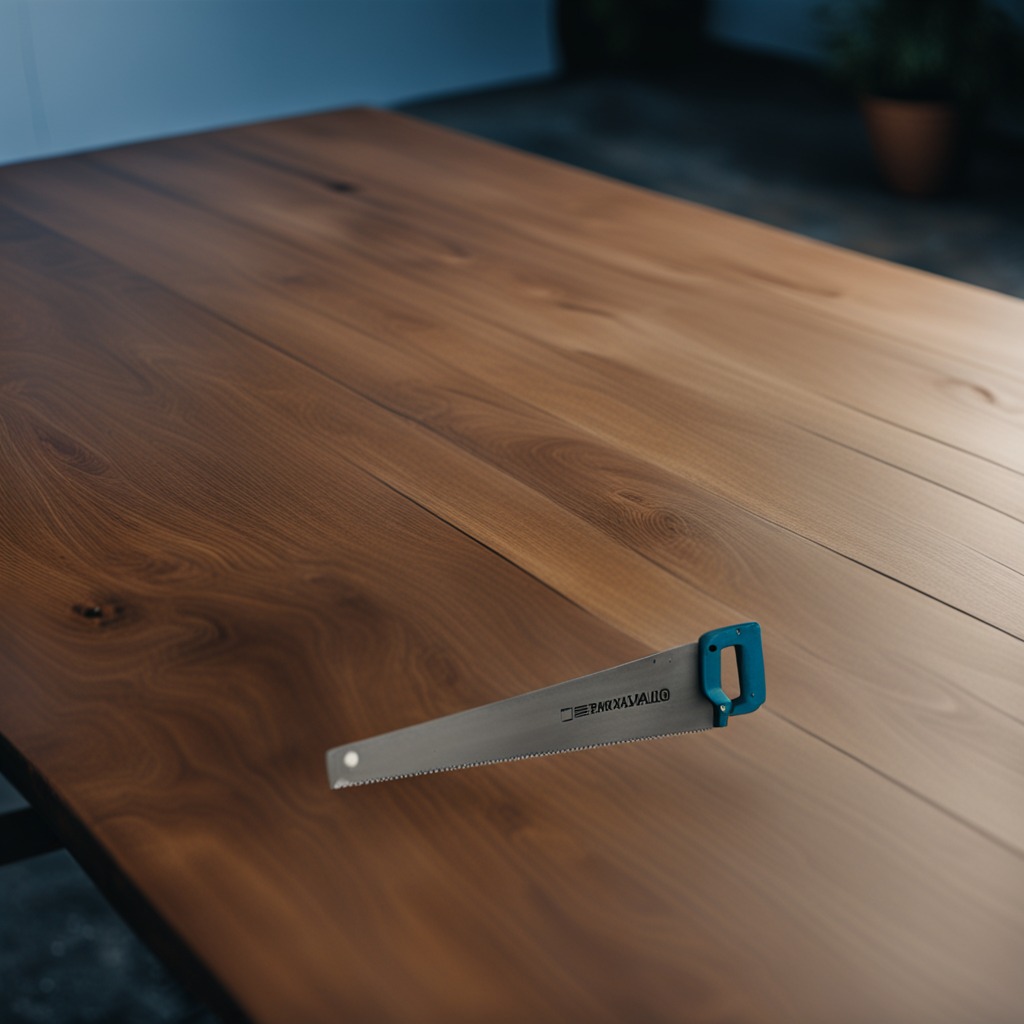
A handheld metal saw is lying on a table in a small garage at twilight.